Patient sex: M
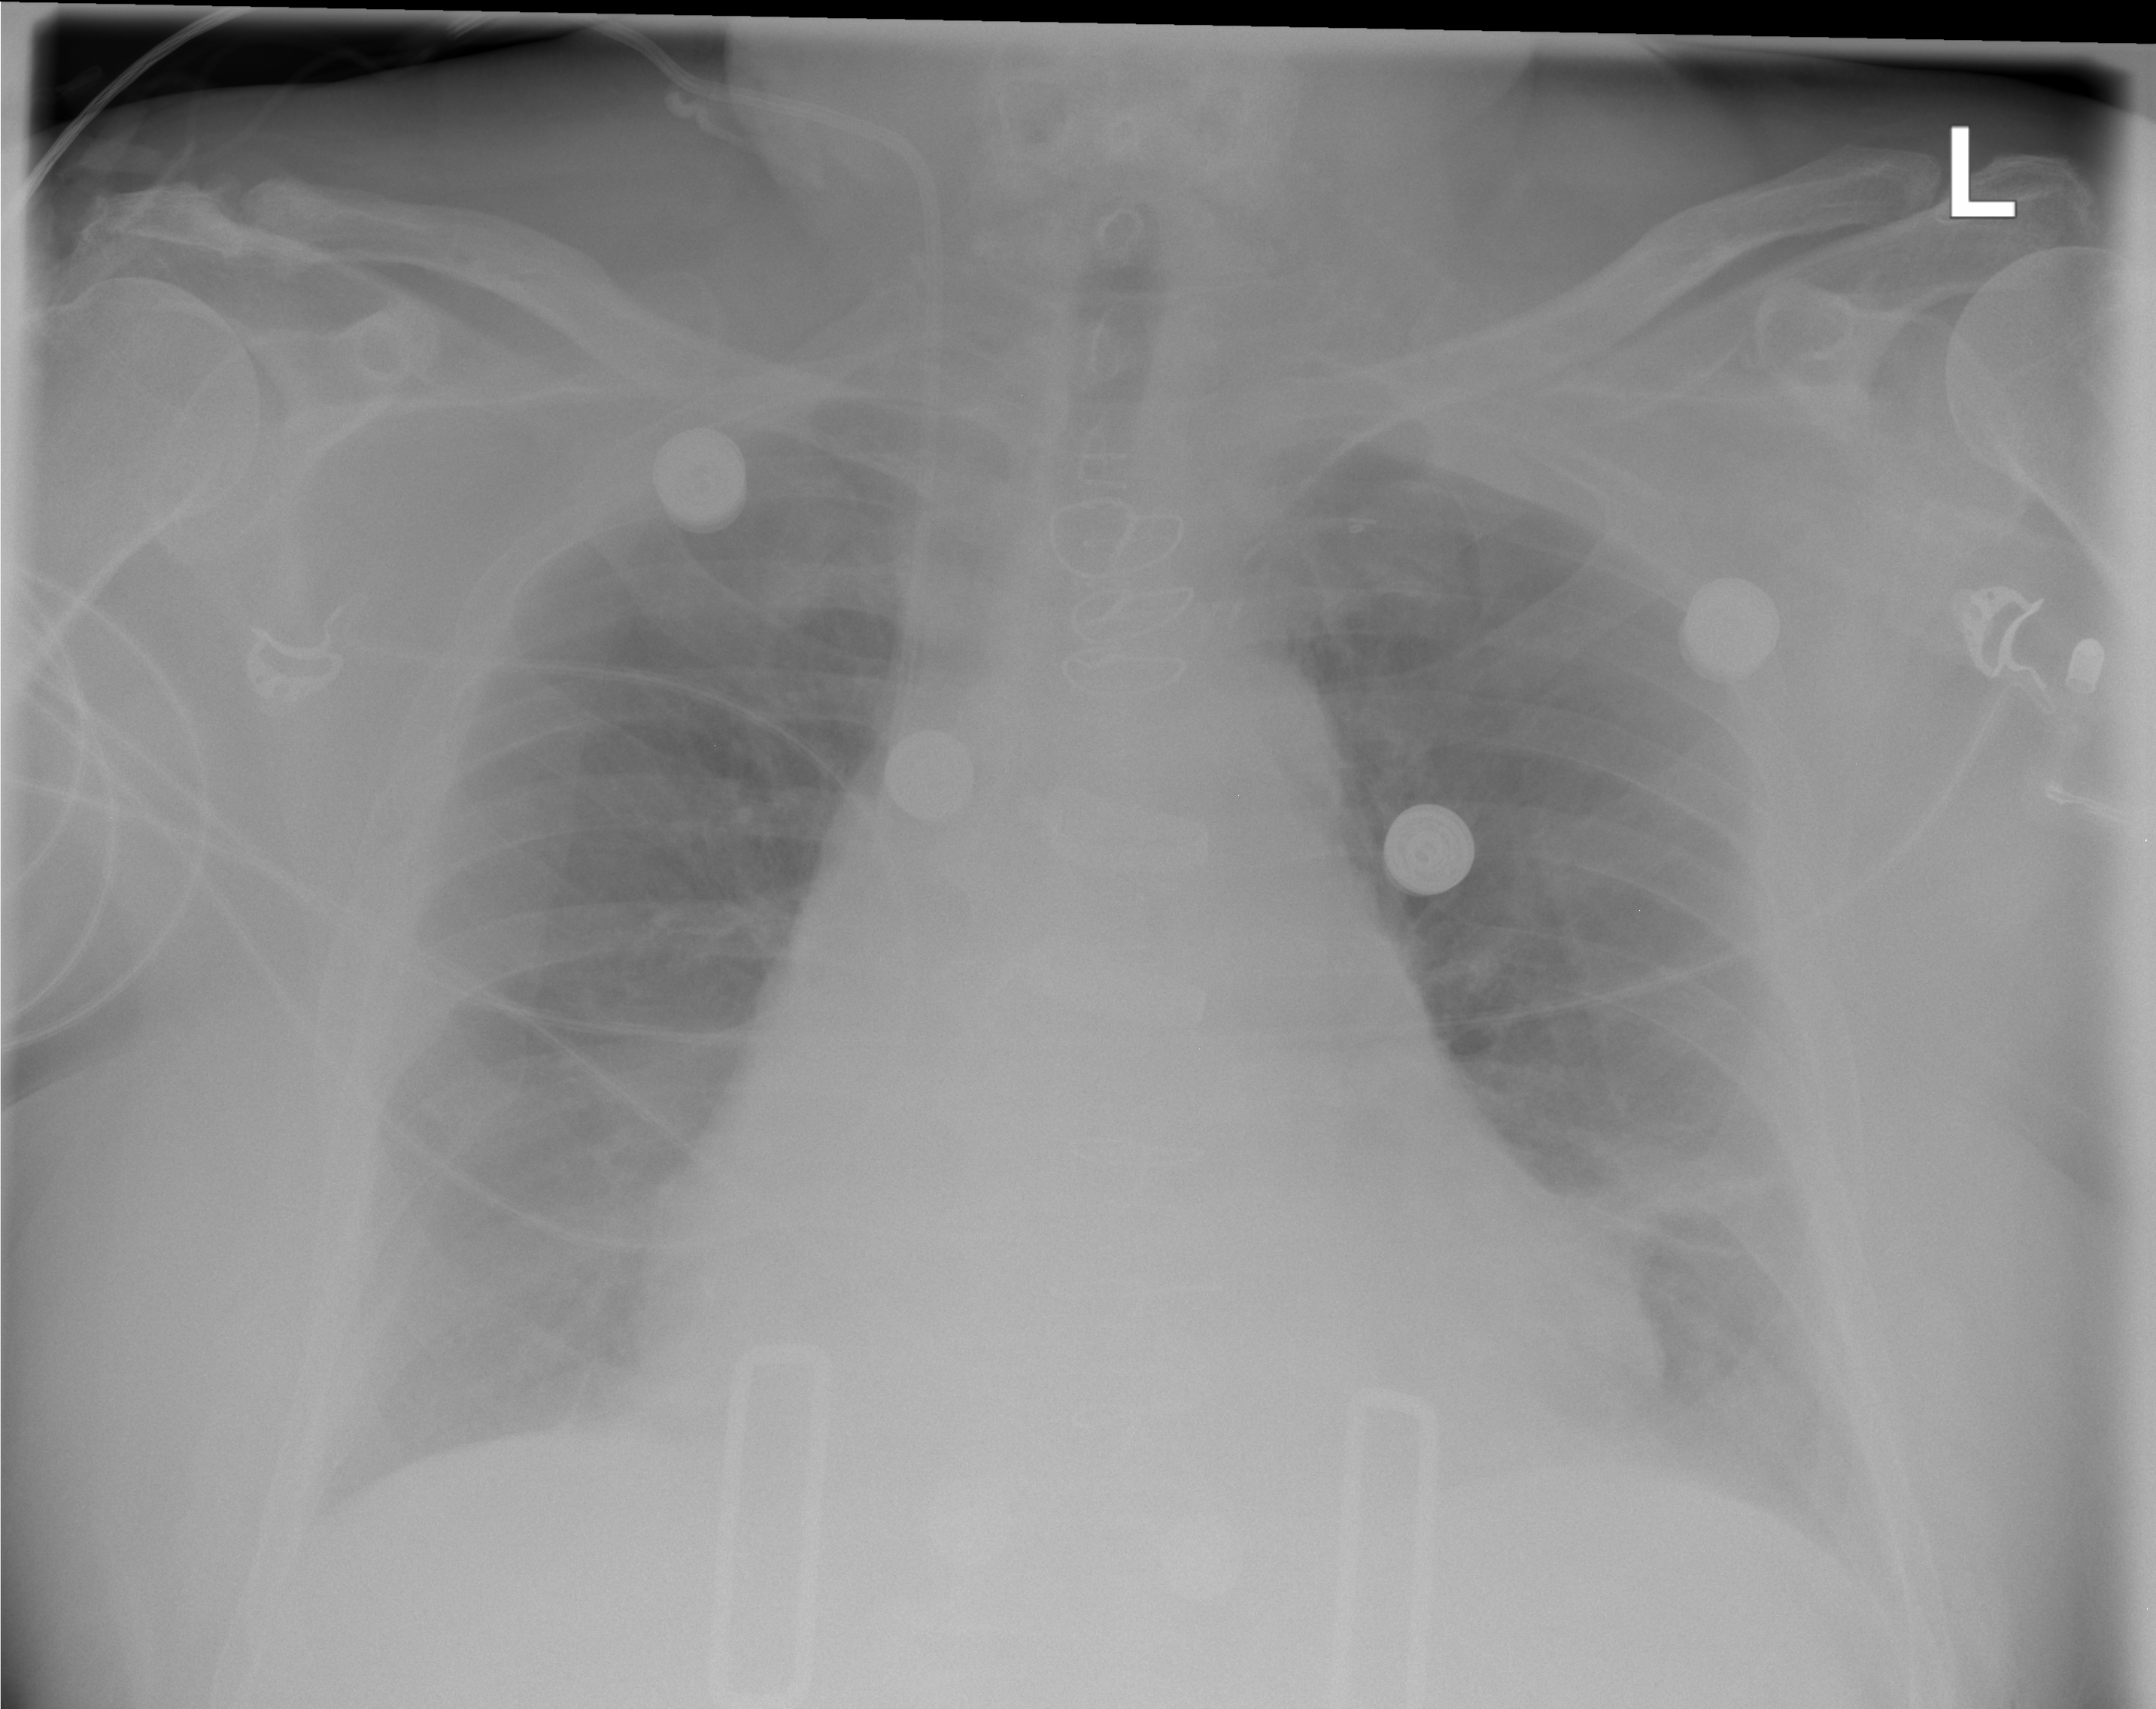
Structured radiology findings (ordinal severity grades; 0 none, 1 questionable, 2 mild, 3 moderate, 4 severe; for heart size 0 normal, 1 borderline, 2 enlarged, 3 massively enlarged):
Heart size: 2
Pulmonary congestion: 1
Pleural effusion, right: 1
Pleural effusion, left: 1
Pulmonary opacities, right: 0
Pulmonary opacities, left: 0
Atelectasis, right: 1
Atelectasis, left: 2